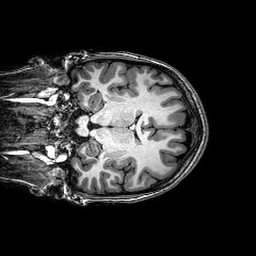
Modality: T1w
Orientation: coronal
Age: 22
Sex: female
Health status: healthy
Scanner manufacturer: philips
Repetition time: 0.008175 s
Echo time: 0.00374 s